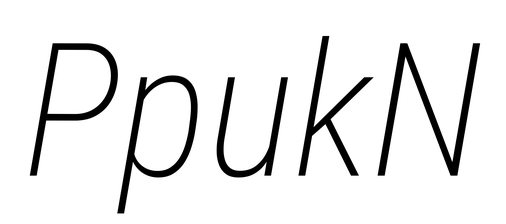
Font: Roboto-Italic_Condensed_ExtraLight_Italic